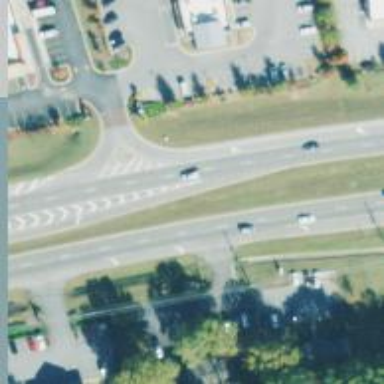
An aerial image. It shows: Asphalt road with primary link designation.